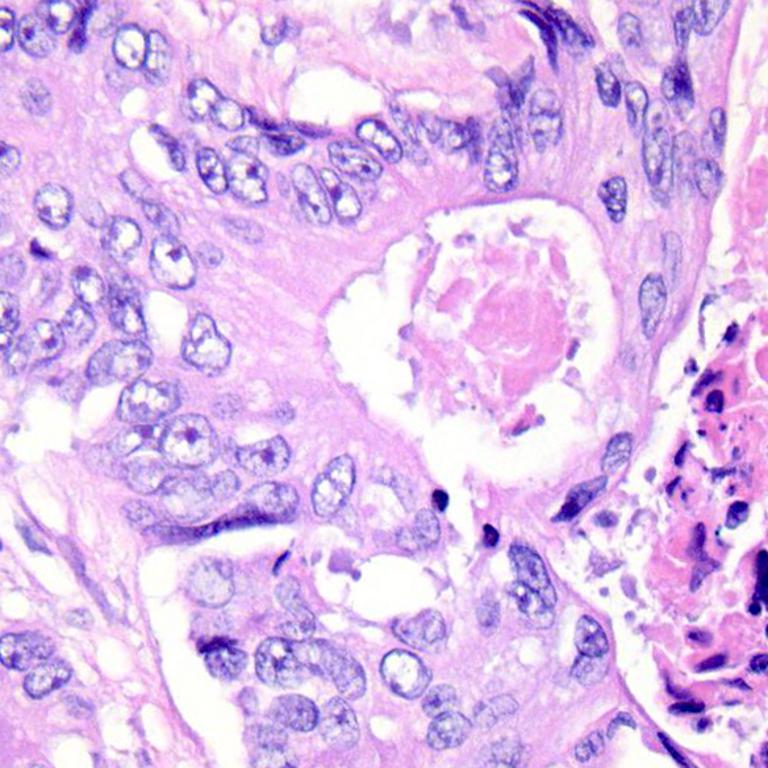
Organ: colon
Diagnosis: adenocarcinomas